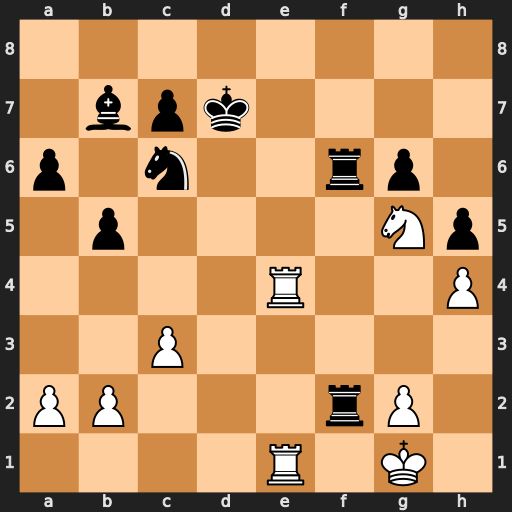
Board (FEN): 8/1bpk4/p1n2rp1/1p4Np/4R2P/2P5/PP3rP1/4R1K1
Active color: w
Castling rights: -
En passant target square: -
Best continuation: Rd1+ Rd6 Rxd6+ cxd6 Kxf2